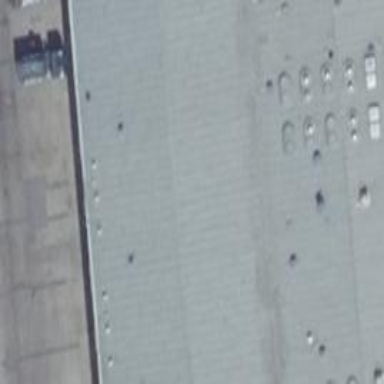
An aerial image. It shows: Building with gabled grey roof.